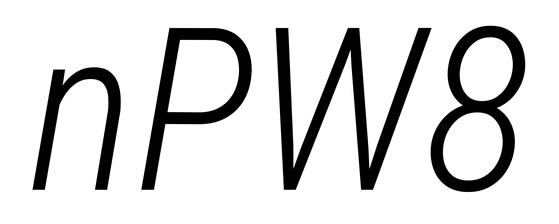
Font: Roboto-Italic_Condensed_Light_Italic